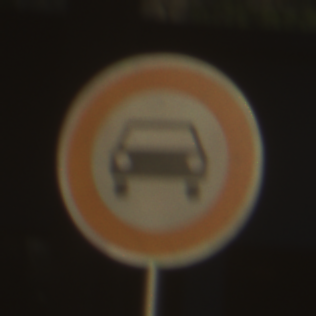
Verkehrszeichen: VerbotKraftwagen
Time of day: SunriseSunset
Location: Outdoor (Suburban)
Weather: Clear
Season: NotSpecified
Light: Natural